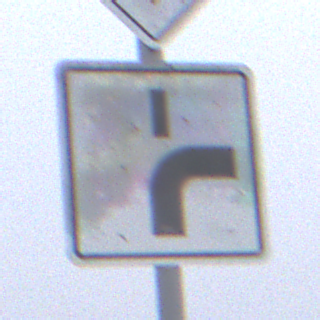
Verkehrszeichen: VerlaufVorfahrtsstrasse8
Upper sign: Vorfahrtsstrasse
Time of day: MorningAfternoon
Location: Outdoor (RoadRail)
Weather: Overcast
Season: NotSpecified
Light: Natural